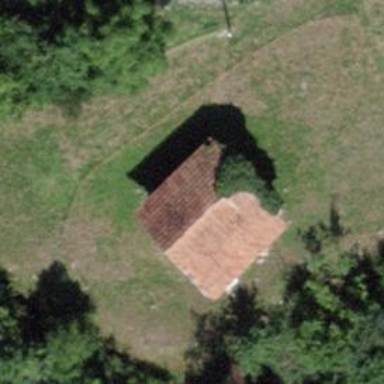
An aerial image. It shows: Rural barn.